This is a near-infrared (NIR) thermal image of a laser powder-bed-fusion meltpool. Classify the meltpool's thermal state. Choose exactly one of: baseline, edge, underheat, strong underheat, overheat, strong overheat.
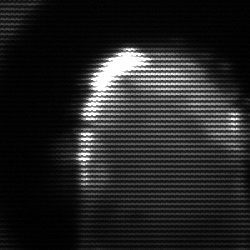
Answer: baseline